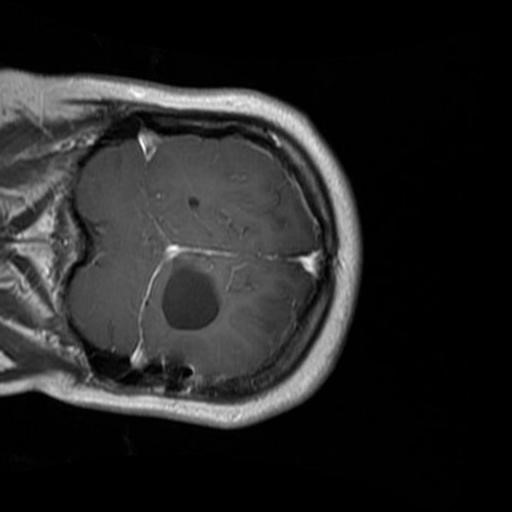
Label: brain_glioma